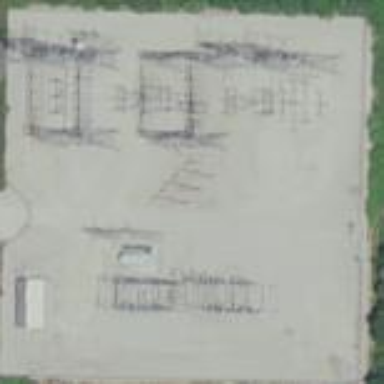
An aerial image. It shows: Distribution substation surrounded by fence.